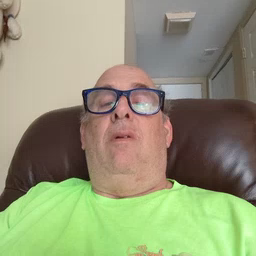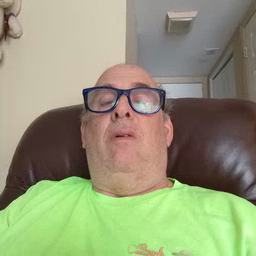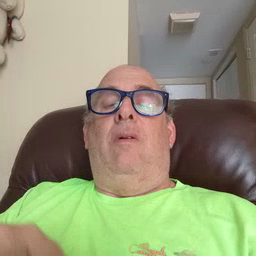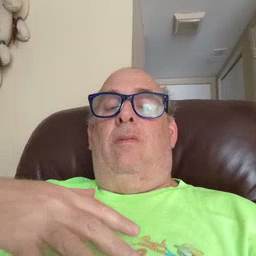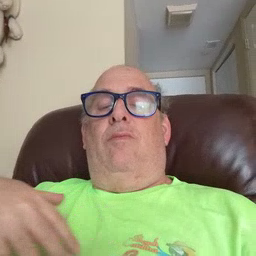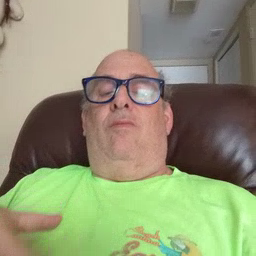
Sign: zebra